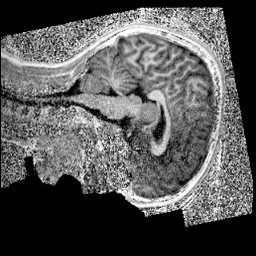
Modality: UNIT1
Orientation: sagittal
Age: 11
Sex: male
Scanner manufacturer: siemens
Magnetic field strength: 3 T
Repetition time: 4 s
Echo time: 0.00299 s